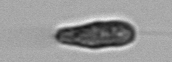
Label: Pseudochattonella_farcimen